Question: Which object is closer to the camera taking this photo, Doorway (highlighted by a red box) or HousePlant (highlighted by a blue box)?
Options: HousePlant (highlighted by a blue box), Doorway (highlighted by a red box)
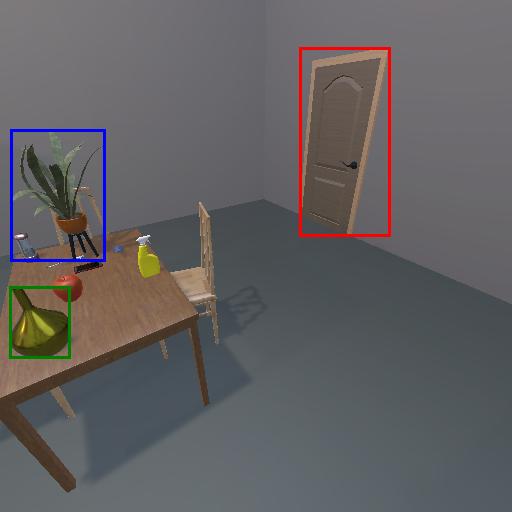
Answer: HousePlant (highlighted by a blue box)